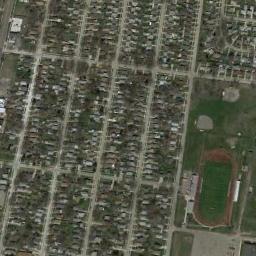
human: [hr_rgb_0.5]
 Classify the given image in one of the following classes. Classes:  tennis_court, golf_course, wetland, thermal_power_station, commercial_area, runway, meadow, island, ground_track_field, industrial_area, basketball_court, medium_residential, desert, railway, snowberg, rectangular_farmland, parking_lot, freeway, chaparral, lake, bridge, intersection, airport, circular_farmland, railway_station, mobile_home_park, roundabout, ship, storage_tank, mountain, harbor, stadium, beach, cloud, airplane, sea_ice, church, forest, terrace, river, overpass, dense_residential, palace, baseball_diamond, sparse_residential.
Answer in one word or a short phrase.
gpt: ground_track_field